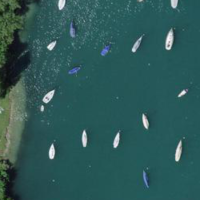
EUNIS habitat code: 14
Species observed at this site:
Cyanistes caeruleus